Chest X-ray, PA view. Patient: 73 years old, sex F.
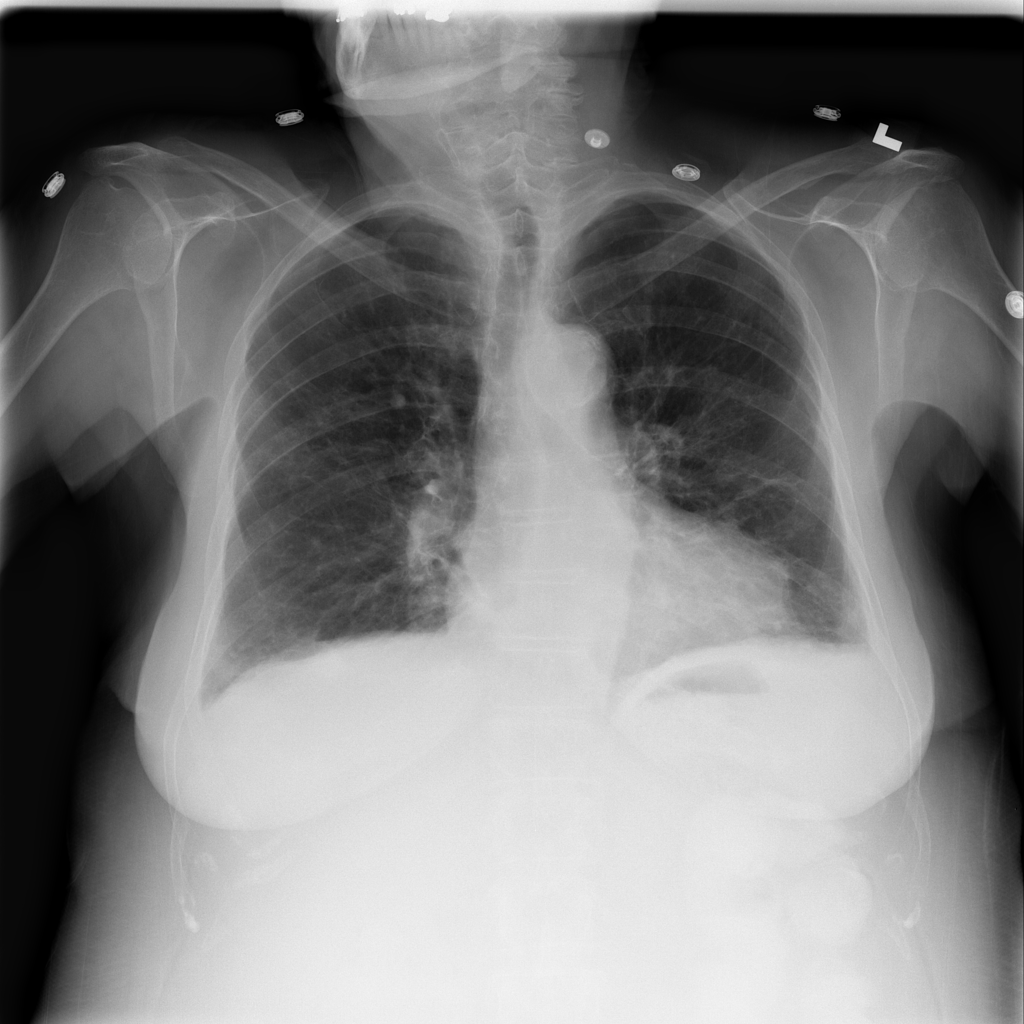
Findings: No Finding